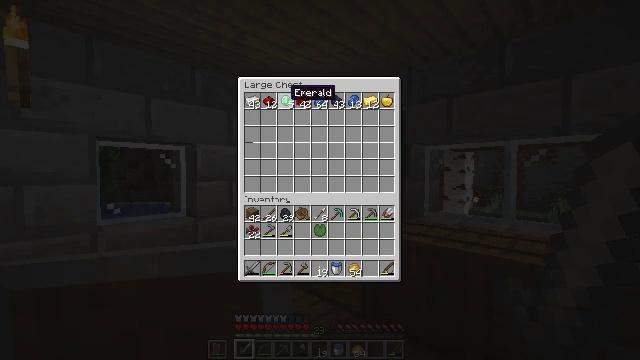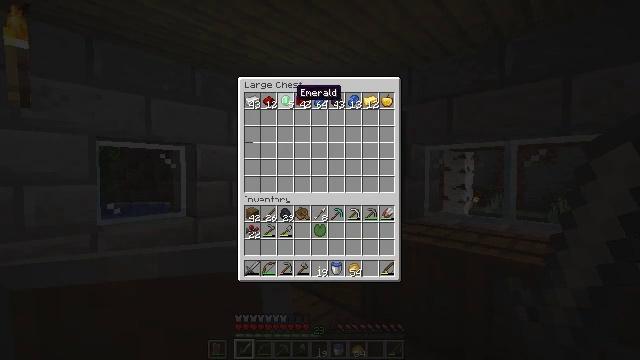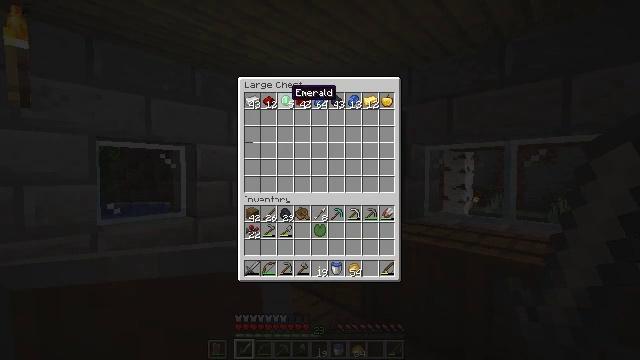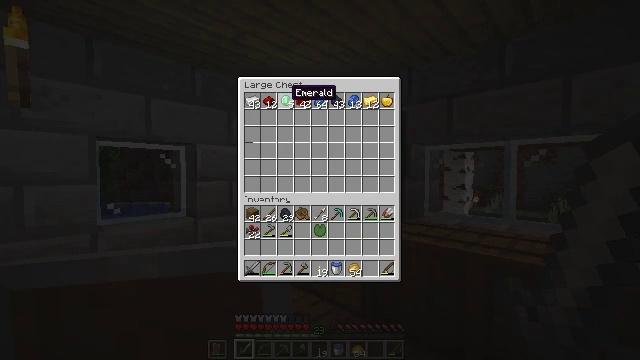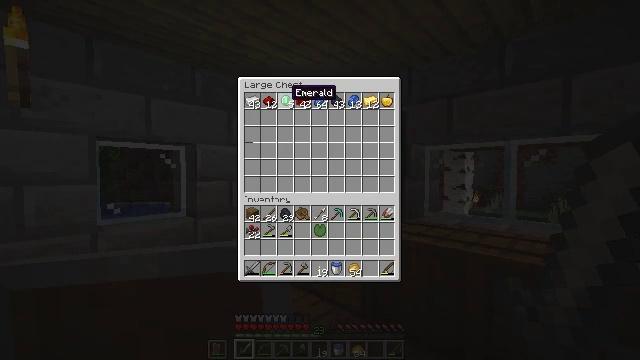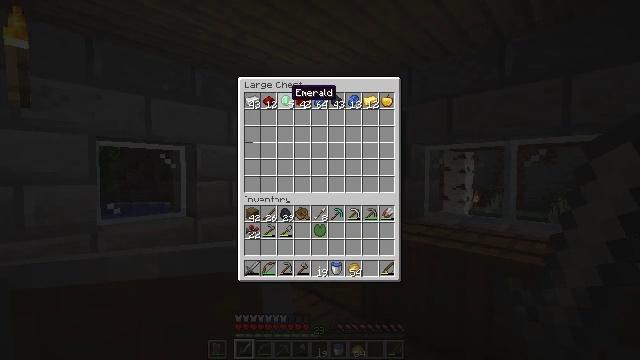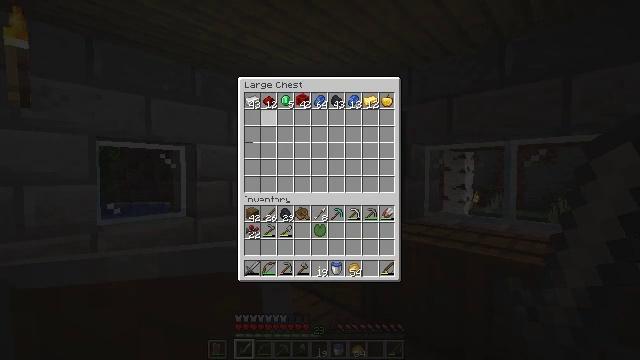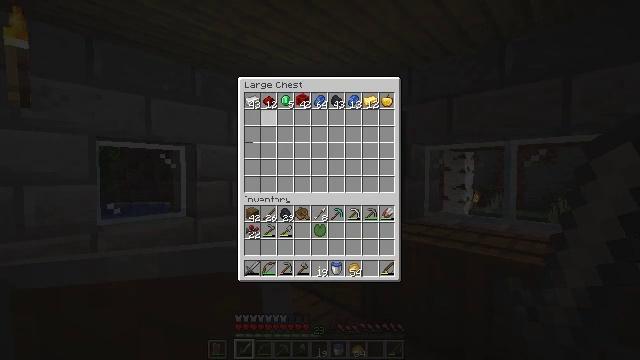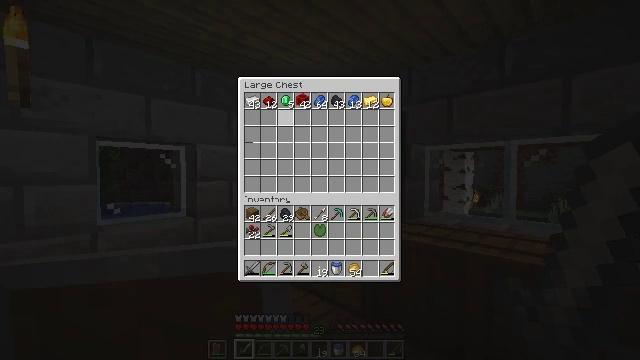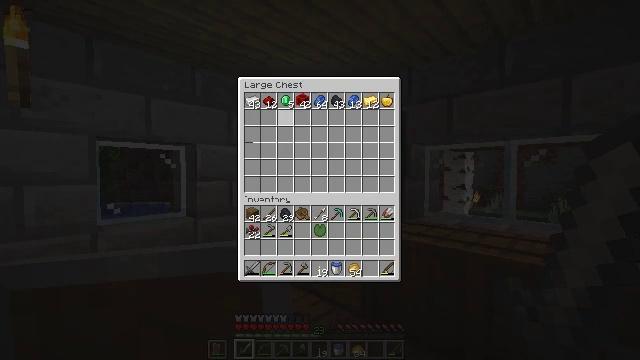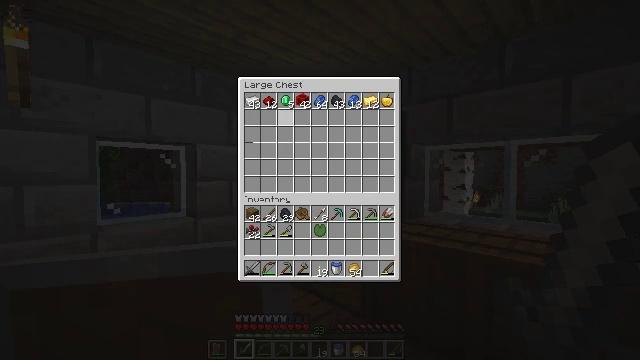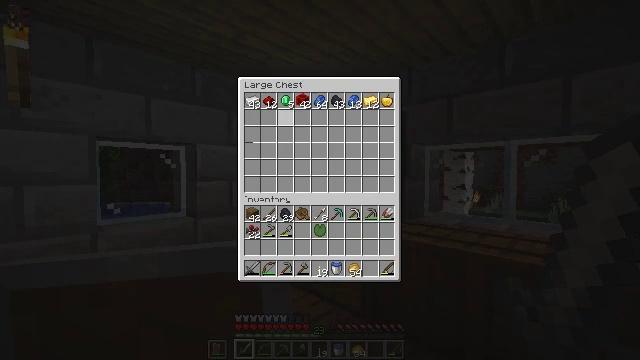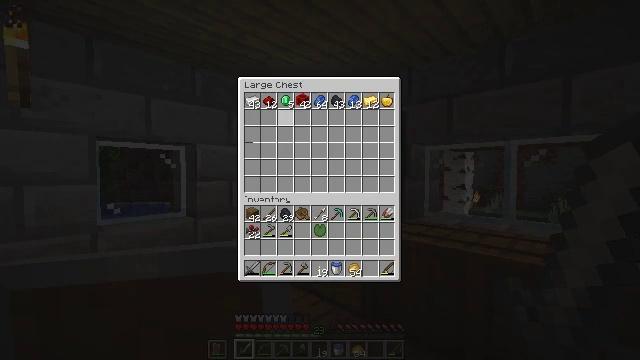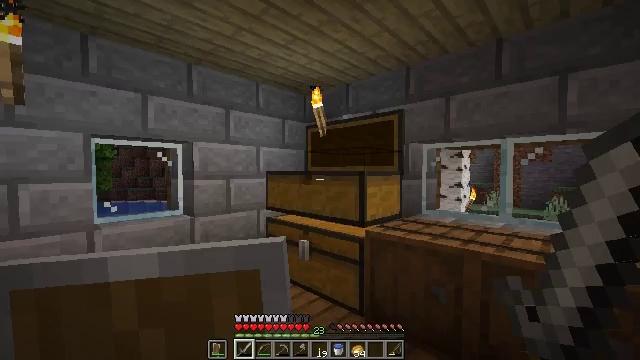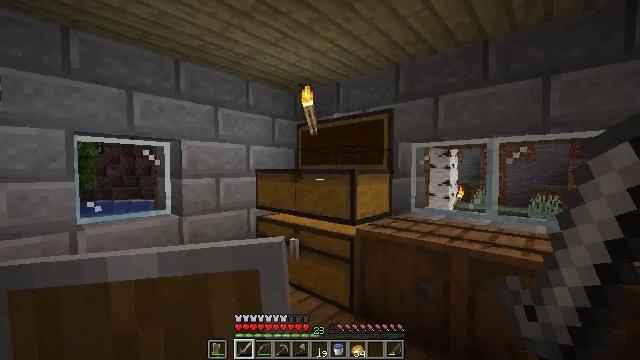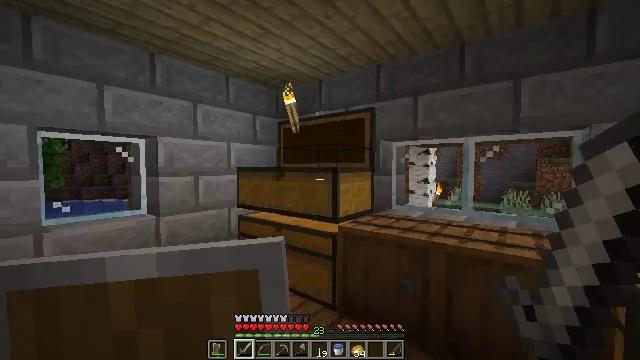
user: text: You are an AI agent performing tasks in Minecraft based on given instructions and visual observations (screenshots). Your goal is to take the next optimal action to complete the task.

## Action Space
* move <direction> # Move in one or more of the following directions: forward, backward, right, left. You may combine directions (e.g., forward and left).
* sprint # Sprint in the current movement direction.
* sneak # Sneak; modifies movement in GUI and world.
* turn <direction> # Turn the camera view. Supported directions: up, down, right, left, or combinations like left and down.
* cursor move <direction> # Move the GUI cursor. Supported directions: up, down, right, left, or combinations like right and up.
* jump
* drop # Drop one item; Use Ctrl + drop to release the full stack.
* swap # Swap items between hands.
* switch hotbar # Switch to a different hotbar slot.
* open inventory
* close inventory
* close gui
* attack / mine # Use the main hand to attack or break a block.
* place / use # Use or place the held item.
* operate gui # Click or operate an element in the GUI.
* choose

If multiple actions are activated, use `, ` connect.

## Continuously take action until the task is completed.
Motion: motion action
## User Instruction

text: Break the sugar cane.
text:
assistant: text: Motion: no_op
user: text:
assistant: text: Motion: no_op
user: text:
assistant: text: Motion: no_op
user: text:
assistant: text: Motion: no_op
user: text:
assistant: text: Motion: no_op
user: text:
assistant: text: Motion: cursor move left and down
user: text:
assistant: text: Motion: no_op
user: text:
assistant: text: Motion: no_op
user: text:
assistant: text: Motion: cursor move right and down
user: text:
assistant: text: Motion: no_op
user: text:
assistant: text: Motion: no_op
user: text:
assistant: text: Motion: no_op
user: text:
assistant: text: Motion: no_op
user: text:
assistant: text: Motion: turn right, close gui
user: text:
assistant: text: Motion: turn right
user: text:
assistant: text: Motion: turn right and down, open inventory
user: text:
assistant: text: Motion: open inventory
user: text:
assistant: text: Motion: open inventory
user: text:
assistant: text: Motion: no_op
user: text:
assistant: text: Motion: no_op
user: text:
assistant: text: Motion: no_op
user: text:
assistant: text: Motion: no_op
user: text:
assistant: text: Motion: no_op
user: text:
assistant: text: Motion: no_op
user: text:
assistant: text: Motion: cursor move right and down
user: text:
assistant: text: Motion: no_op
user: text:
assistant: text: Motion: no_op
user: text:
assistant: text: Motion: no_op
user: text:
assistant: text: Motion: no_op
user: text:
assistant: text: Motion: no_op